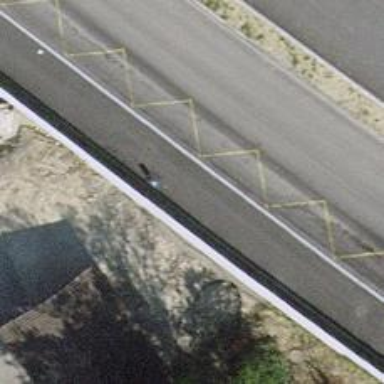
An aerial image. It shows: Sidewalk with asphalt surface leading to public transport platform with shelter.